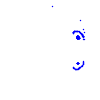
Particle: pion